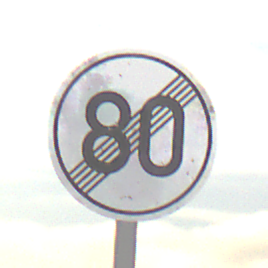
Verkehrszeichen: EndeGeschwindigkeit80
Umgebung: Outdoor, Nature
Tageszeit: SunriseSunset
Wetter: PartlyCloudy
Licht: Natural
Jahreszeit: Summer
Kontrast: HighContrast